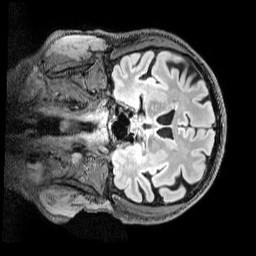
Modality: T2w
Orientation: coronal
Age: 66
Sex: male
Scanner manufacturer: siemens
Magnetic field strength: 3 T
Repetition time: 5 s
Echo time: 0.394 s